Question: I have Asus Zenfone2 and I want to do usb debugging for android on my phone. I have done the following:
1. enabled USB debugging from developer options.
2. Downloaded OEM driver for Zenfone 2 from here. Unzipped the downloaded file. It had the following files:
3. From the Device manager selected Portable Devices > ASUS_Z00AD > Right click and Update Driver Software > Browse my computer for driver software > Selected C:\Users\IBM_ADMIN\Downloads\ASUS_Android_USB_drivers_for_Windows_20150212\Windows_XP_VISTA_7_8_8.1 > Next.
4. I got the message :

But My device is still not listed in the devices window in eclipse.
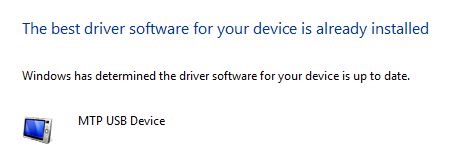
Answer: The problem was that I was updating driver software for device listed under Portable Devices in Device manager. I did the update for the ones listed under other devices (Android was listed under it), and the device started showing in the list.